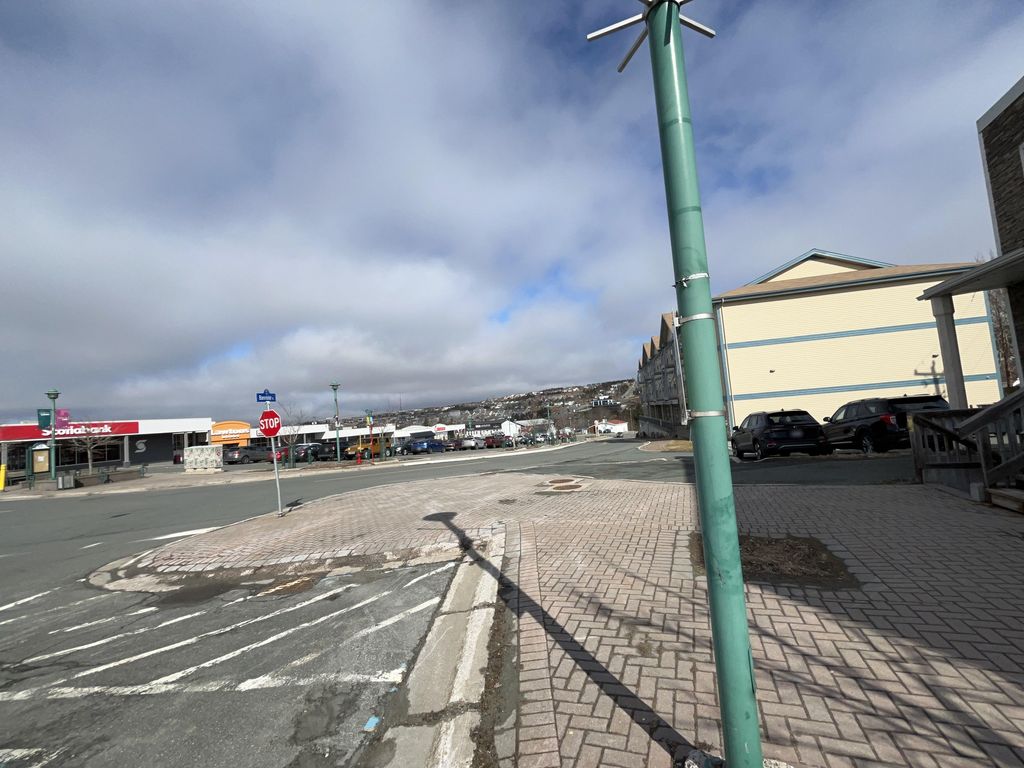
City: st_johns